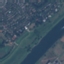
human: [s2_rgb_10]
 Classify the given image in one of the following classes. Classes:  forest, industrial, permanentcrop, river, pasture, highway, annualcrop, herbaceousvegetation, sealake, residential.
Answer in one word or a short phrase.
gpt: River